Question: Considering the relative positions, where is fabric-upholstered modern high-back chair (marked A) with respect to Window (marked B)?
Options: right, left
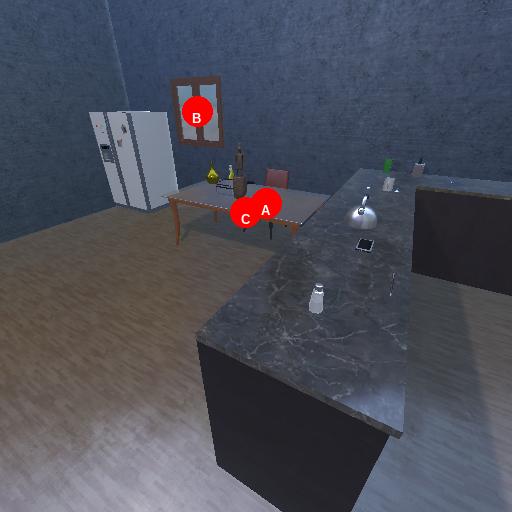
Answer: right